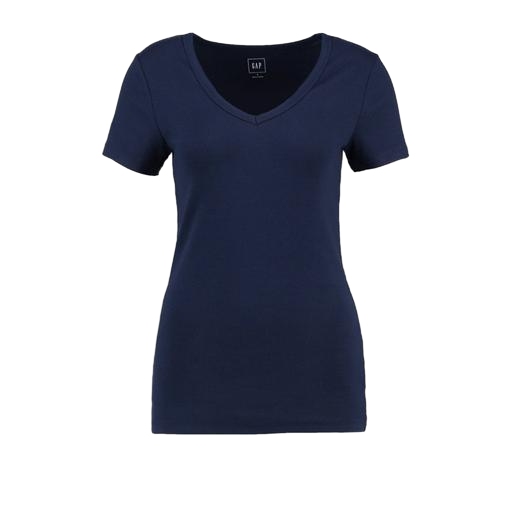
blue v-neck t-shirt only macy, blue nly t-shirt, blue t-shirt only macy, white background